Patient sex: F
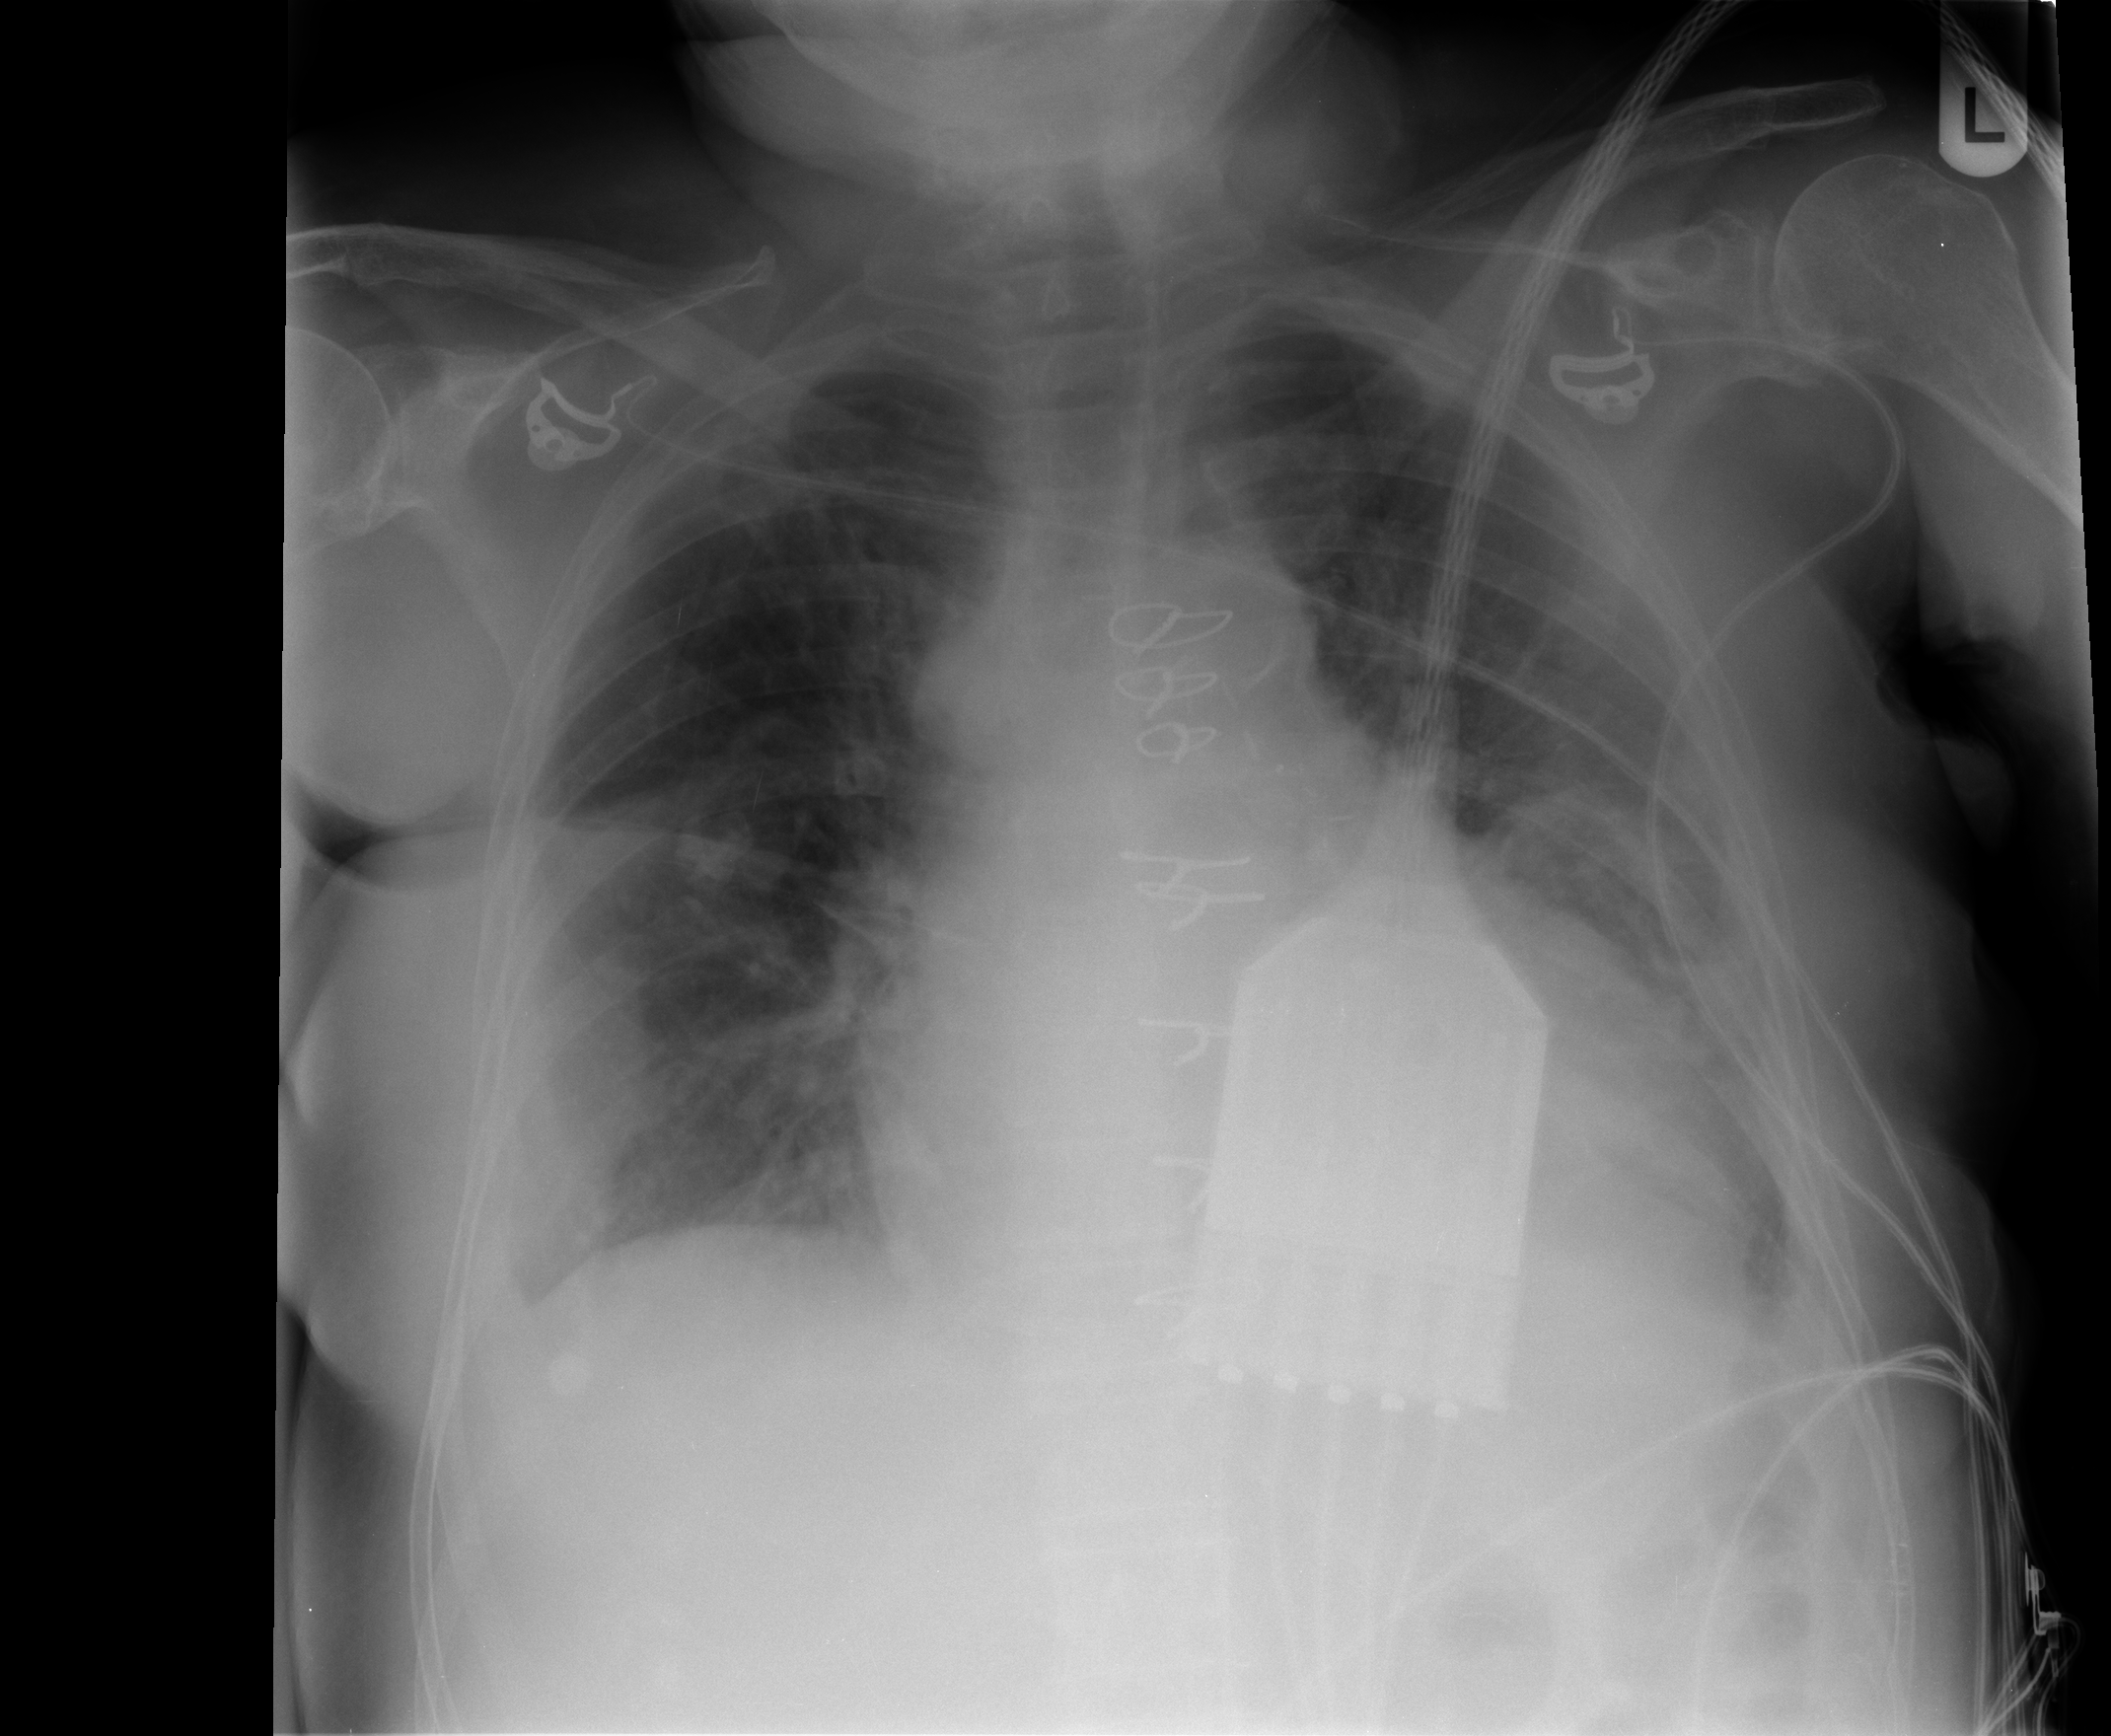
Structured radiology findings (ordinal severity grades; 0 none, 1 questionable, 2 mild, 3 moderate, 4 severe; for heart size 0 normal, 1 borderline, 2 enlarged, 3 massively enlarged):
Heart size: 2
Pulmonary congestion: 1
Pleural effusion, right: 1
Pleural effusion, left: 1
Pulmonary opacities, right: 0
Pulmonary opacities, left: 0
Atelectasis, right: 2
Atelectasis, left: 2